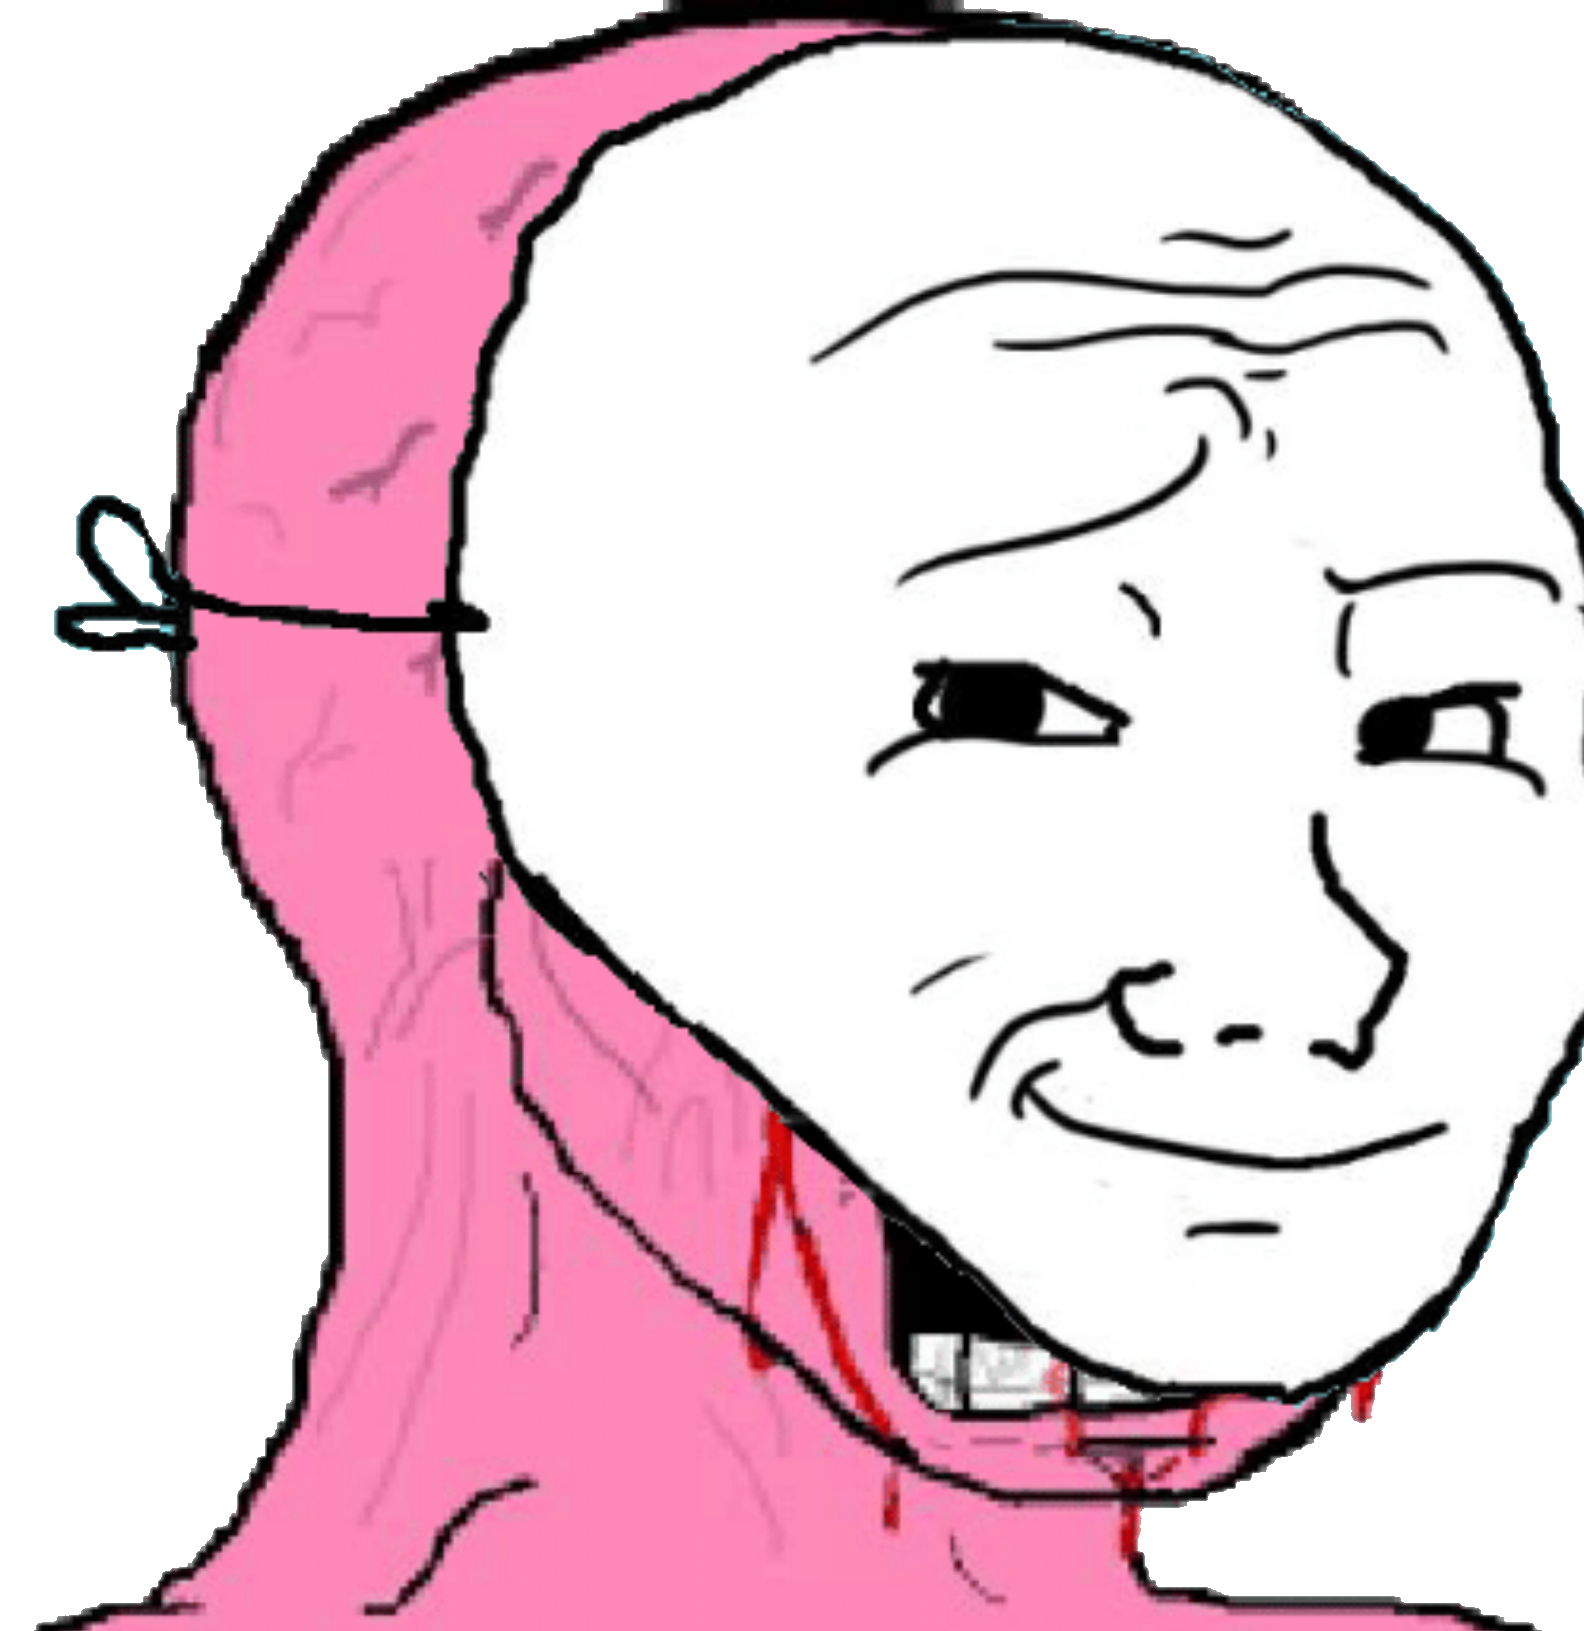
Label: 5_Rage